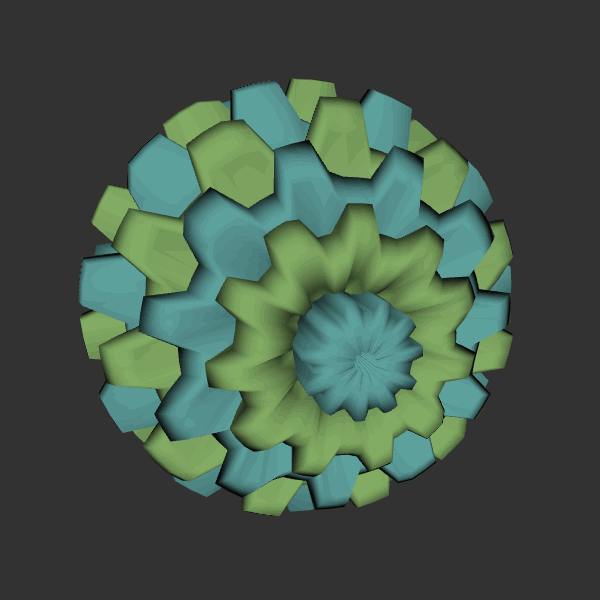
Background: dark